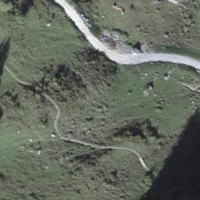
EUNIS habitat code: 23
Species observed at this site:
Saxifraga rotundifolia
Geum rivale
Campanula barbata